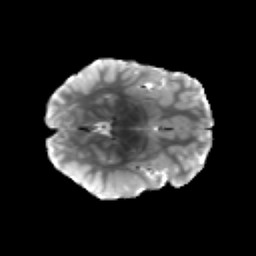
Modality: T2w
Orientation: axial
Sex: male
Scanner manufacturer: siemens
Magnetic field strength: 3 T
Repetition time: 5 s
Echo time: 0.071 s